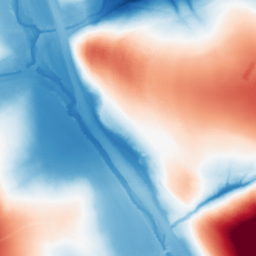
Category: morphological
Decomposition family: morphological
Decomposition parameters: operation: average
size: 100
Upsampling method: sinc_hamming
Upsampling parameters: scale: 2
kernel_size: 8
Upsampling scale: 2